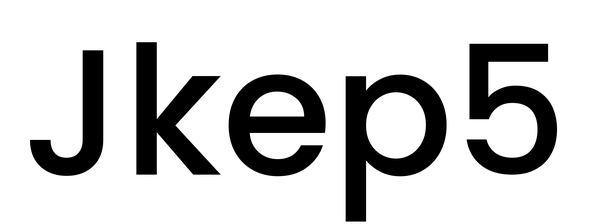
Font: Poppins-Medium